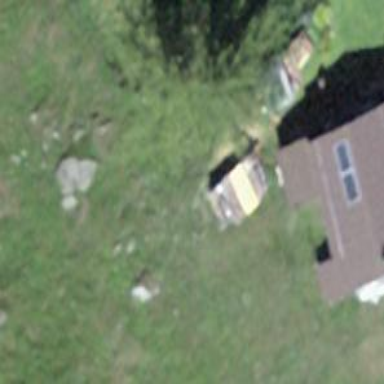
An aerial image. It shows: Isolated dwelling in the countryside.